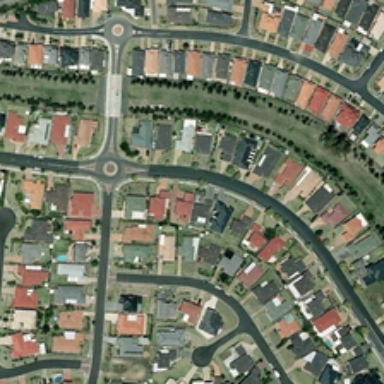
The residential buildings on both sides of the road are neatly arranged .